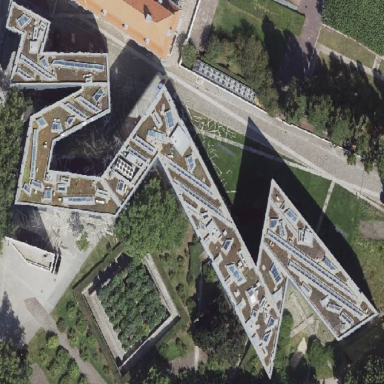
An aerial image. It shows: Museum with flat roof.